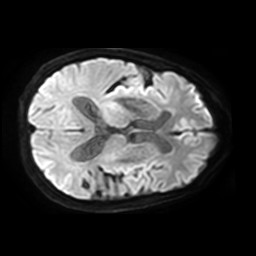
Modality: TRACE
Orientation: axial
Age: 72
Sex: female
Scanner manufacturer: philips
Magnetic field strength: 3 T
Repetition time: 4.296 s
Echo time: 0.07459 s